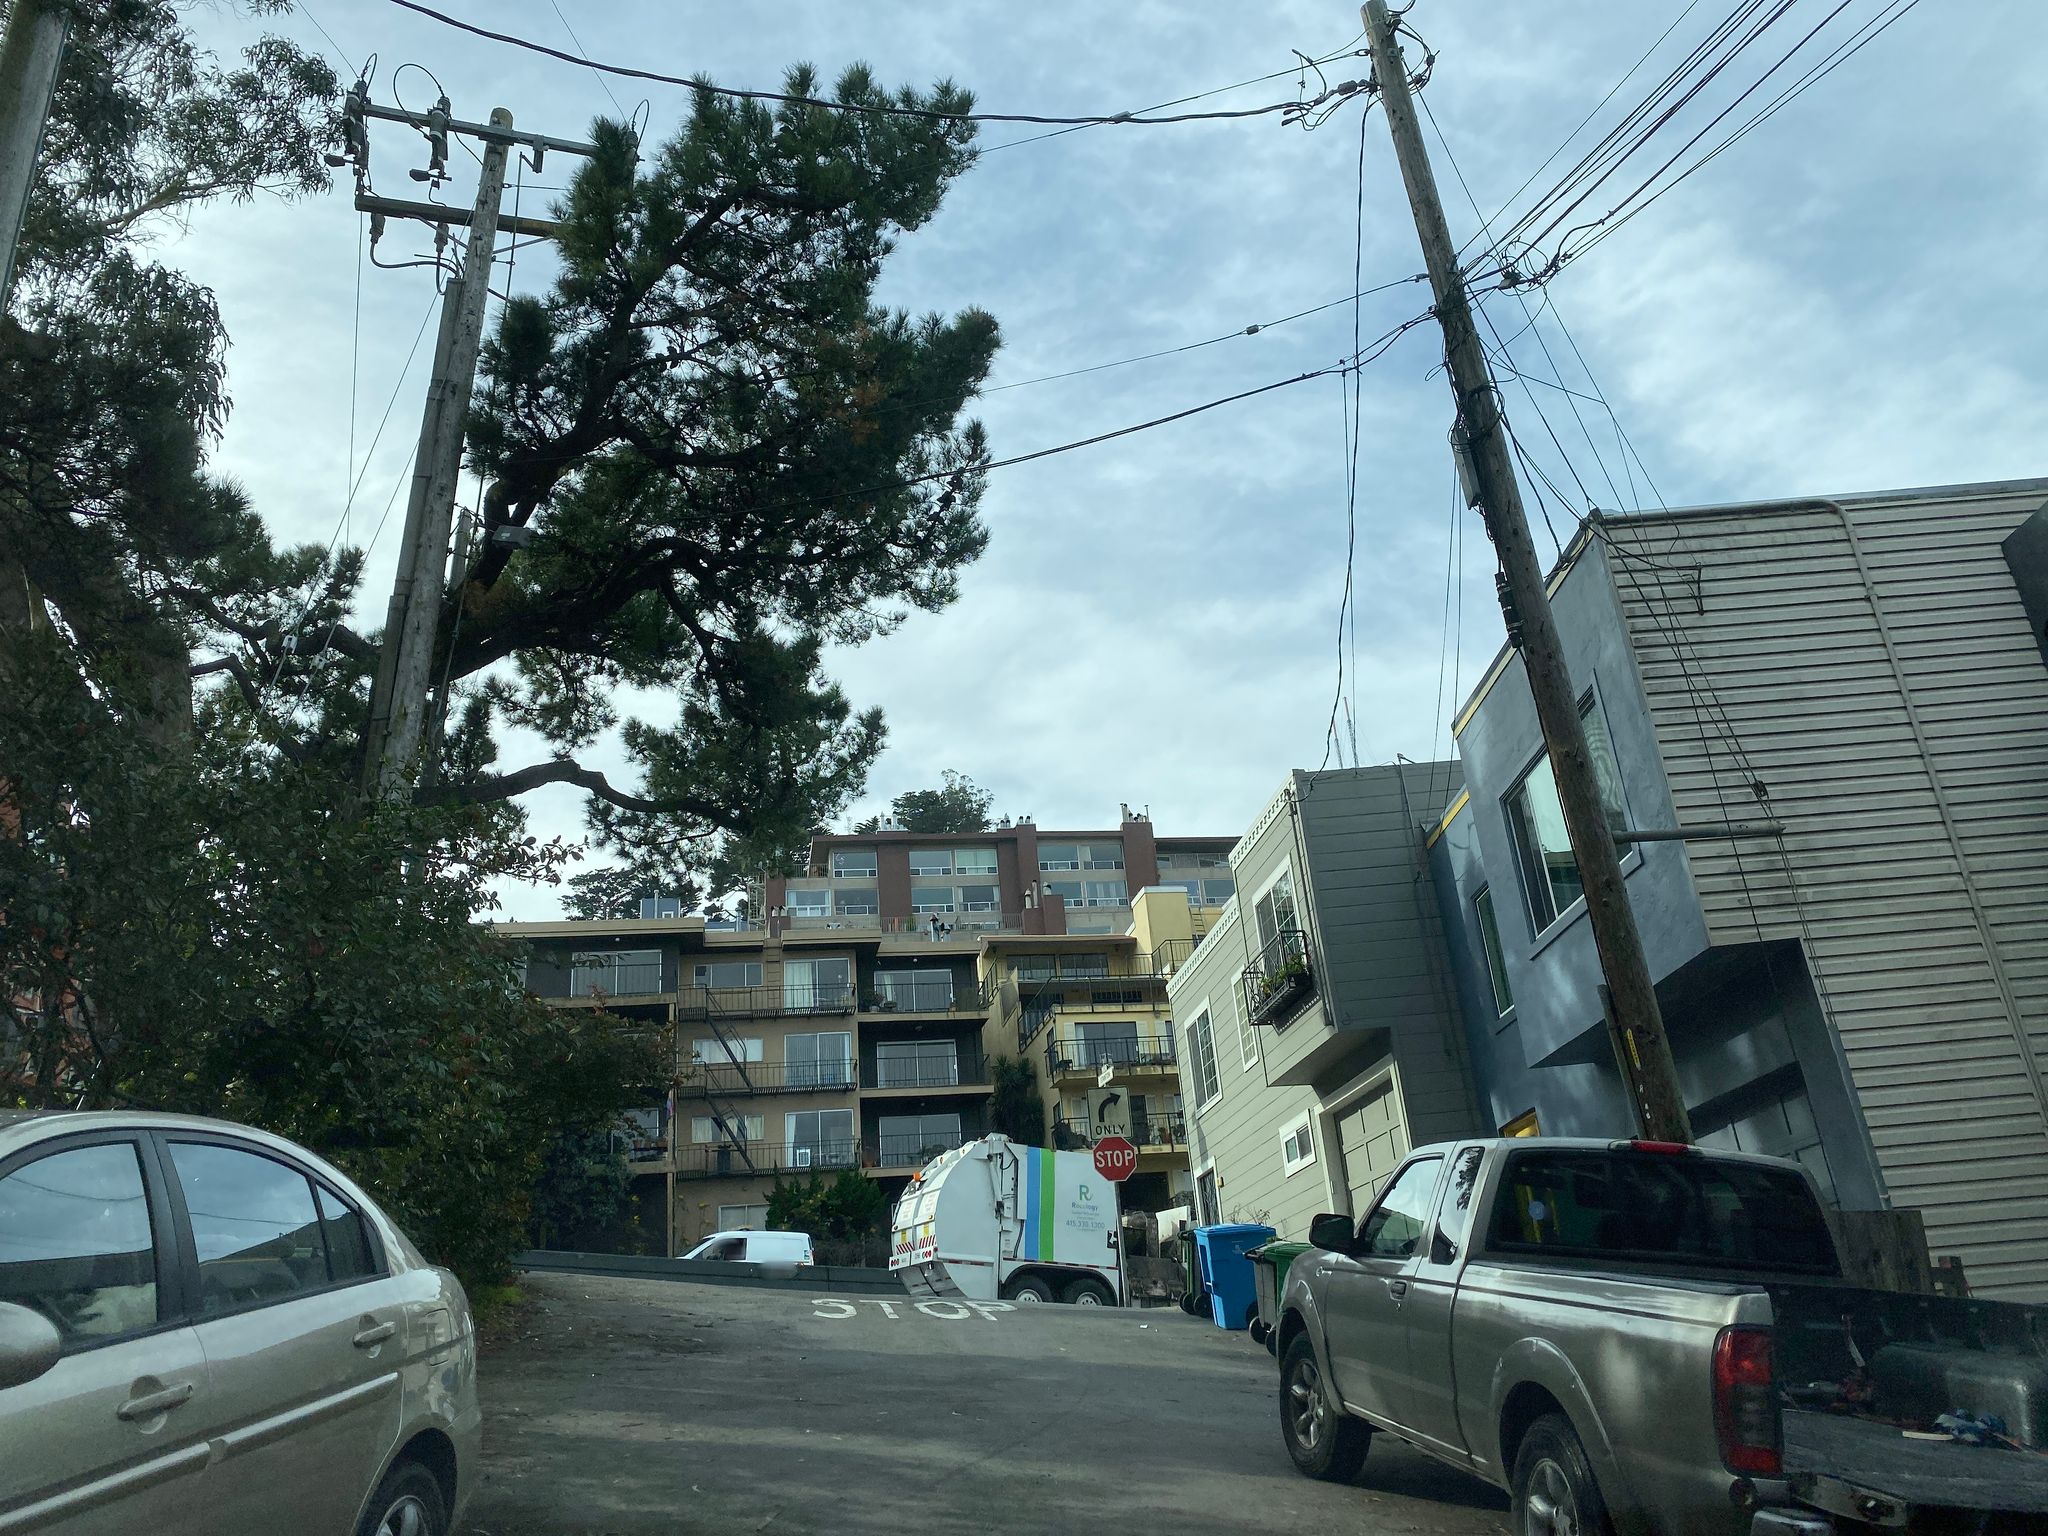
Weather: snowy
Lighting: day
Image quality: good
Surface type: driving surface
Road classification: residential, service, footway
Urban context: urban centre
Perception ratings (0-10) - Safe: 4.98, Lively: 5.97, Beautiful: 5.28, Boring: 4.91, Depressing: 3.67, Wealthy: 3.28